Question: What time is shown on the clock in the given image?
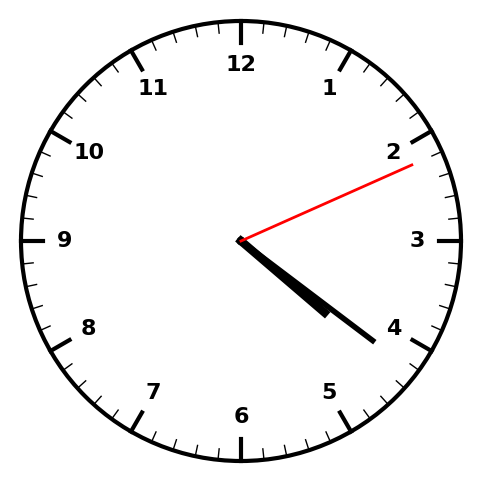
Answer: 04:21:11